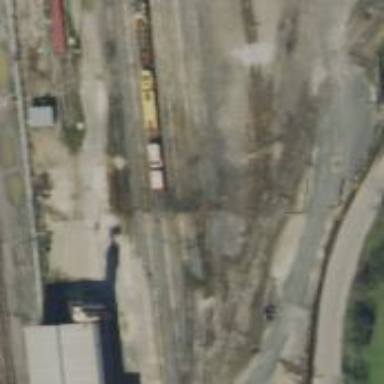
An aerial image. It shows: Railway yard used for servicing trains.